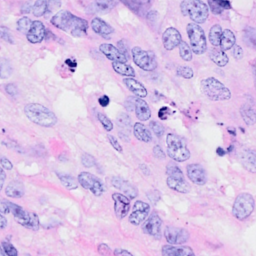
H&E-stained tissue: Breast